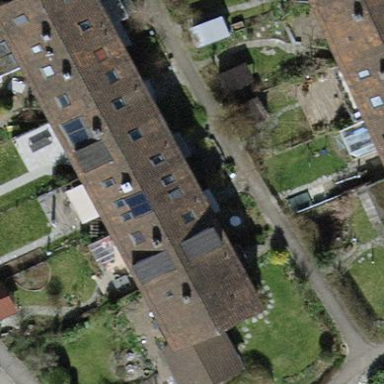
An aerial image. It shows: House with tile roof.